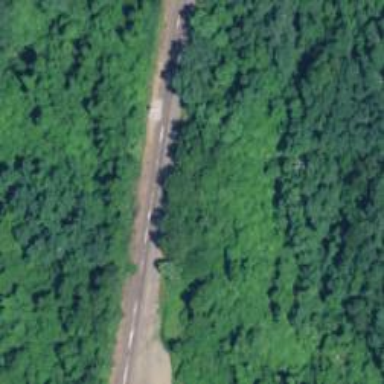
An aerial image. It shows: Abandoned railway.